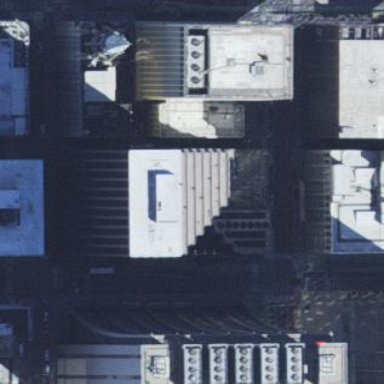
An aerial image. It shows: Office building.